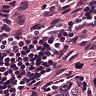
Metastatic tissue present: yes